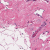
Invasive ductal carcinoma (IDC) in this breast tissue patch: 0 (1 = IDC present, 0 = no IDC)